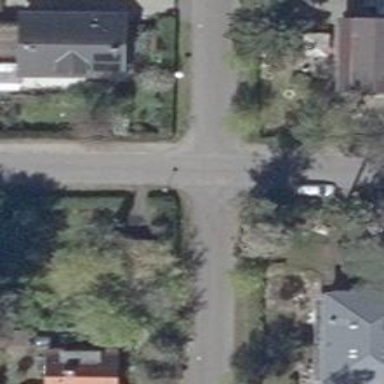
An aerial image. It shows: Residential road with asphalt surface. There is sidewalk on the left side.